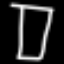
Label: octagon